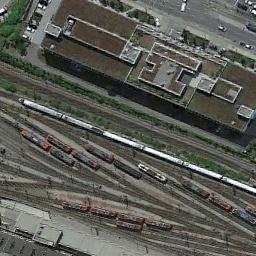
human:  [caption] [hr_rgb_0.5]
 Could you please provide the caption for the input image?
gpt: There are many buildings of different shapes beside the railway .

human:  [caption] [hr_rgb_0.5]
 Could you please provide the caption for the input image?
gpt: These railways have some trains on the tracks and a brown building is on one side of the railways .

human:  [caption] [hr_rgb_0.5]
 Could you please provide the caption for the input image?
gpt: There are several rows of buildings on one side of the railway .

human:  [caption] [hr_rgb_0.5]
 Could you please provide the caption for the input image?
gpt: The railway is next to some houses .

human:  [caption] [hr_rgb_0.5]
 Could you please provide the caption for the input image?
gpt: There are some buildings beside the railway with some carriages .